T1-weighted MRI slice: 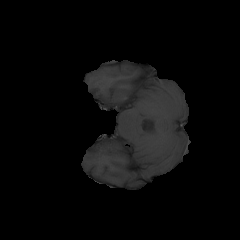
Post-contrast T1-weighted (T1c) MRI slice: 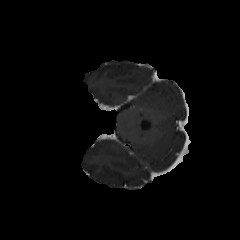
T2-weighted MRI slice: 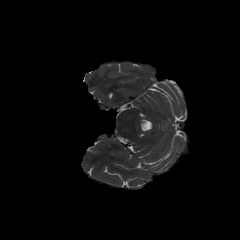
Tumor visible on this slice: no